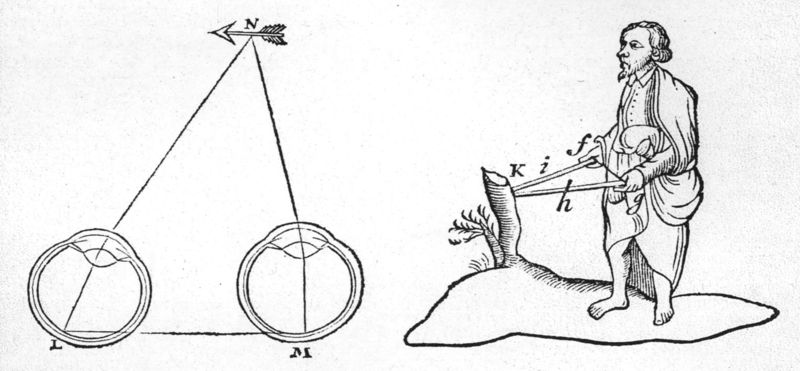
Titel: Illustration zur Wahrnehmung von Entfernungen aus Descartes “L’Homme”
Künstler: R. Descartes
Schlagwörter: baum, hand, mann, umhang, weiß, dreieck, haar, schwarz, zeichnung, blick, bart, hemd, augen, halten, mensch, sehen, ast, baumstamm, norden, auge, gewand, haare, stehend, grafik, graphik, linien, füsse, pupillen, barfuss, buch, zweig, druck, druckgraphik, illustration, schwarzweiß, emblem, pfeil, geometrie, baumstumpf, erklärung, vermessung, geomentrie, blickachse, kompass, bustaben, lehrbuch, messen, augapfel, optik, nordpfeil, linsen, vermesser, baumstupf, i, g, n, m, l, h, k, as, f, peilen, barrfuss, empirik